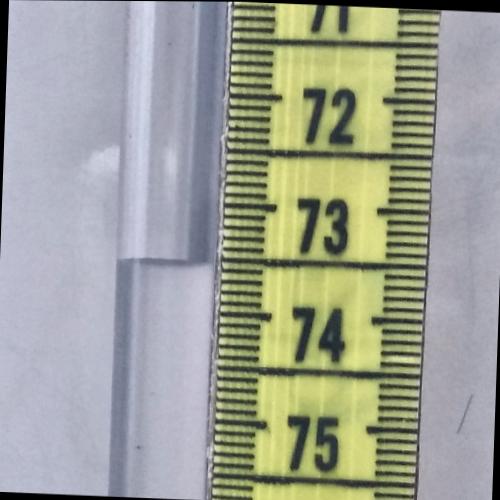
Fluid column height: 73.5 cm